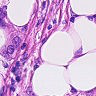
Metastatic tissue present: yes